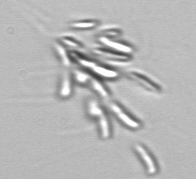
Label: Dinobryon